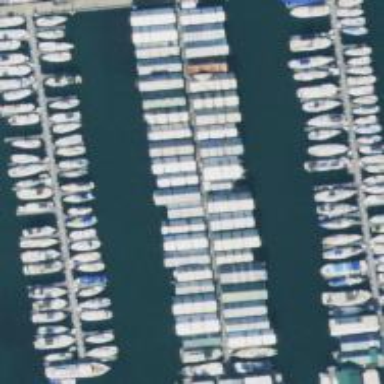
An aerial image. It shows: Marina with harbor.